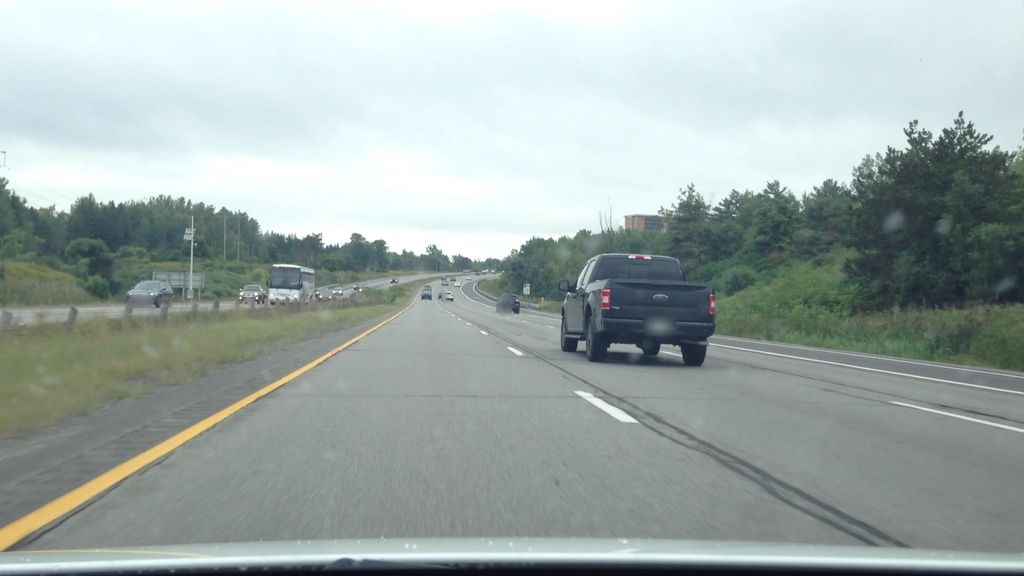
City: ottawa-gatineau